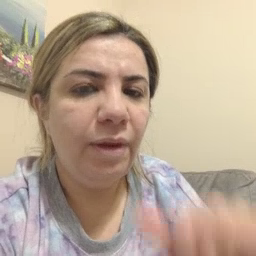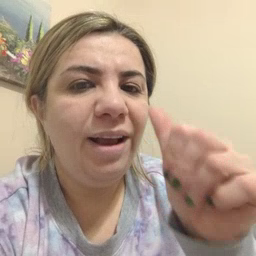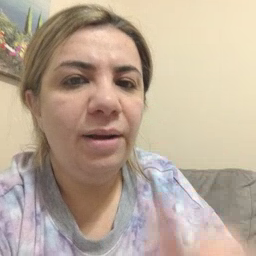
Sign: nuts